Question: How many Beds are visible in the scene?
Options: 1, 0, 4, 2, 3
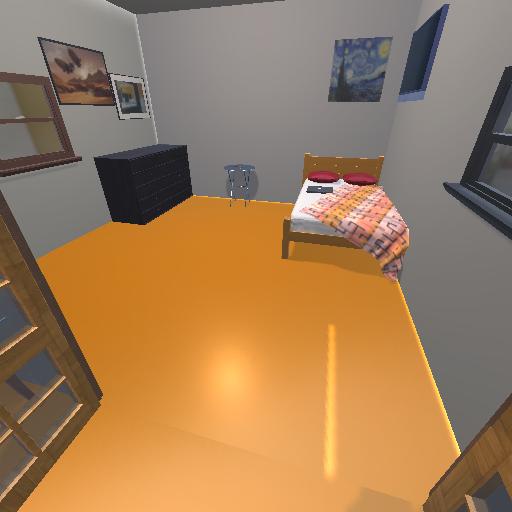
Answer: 1